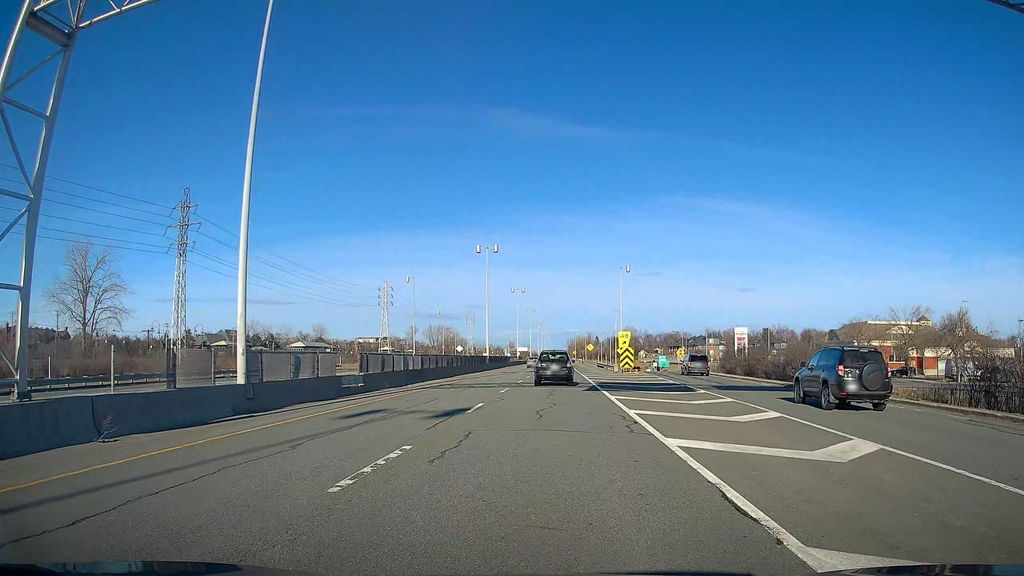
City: montreal